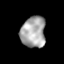
Tissue: skin
Cell type: T cells
Senescence score: 0.2779
Nuclear area (px): 751
Mean DAPI intensity: 167.879